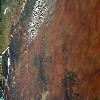
Label: land